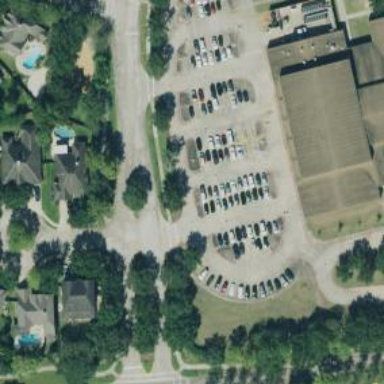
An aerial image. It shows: Parking space.